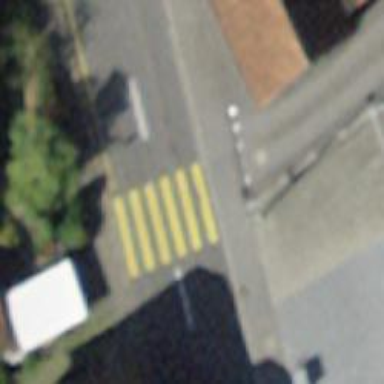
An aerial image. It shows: Marked zebra crossing on the road.